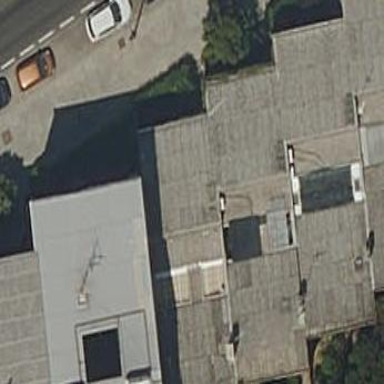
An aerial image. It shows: Terrace building.